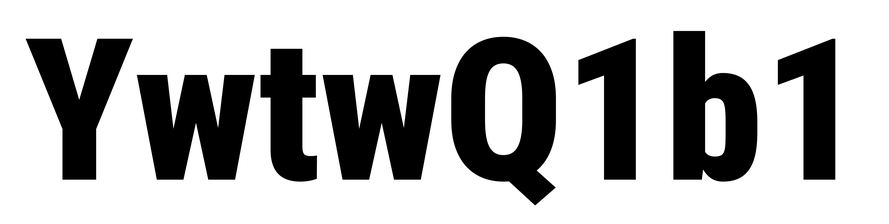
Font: Roboto_Condensed_Black